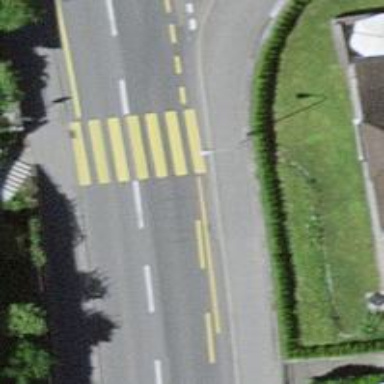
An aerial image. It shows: Uncontrolled zebra crossing with notable zebra markings.